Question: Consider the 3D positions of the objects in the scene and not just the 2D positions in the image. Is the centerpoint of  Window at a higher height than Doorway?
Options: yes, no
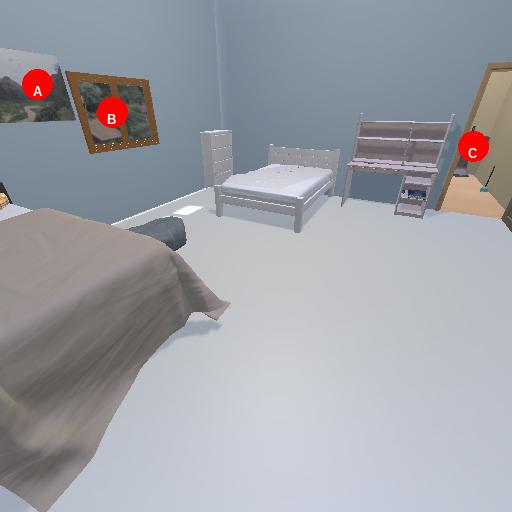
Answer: yes